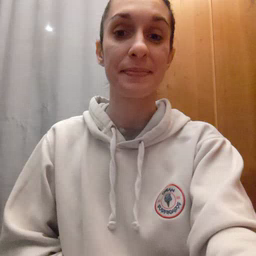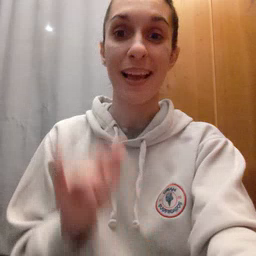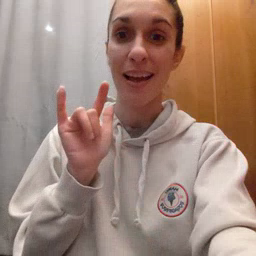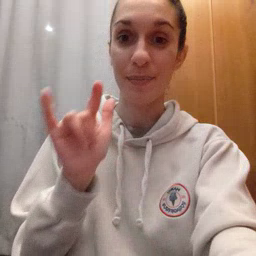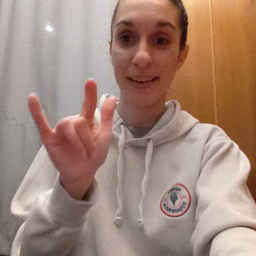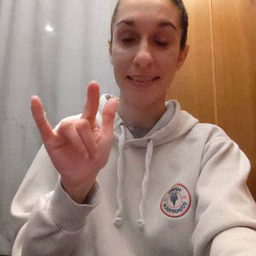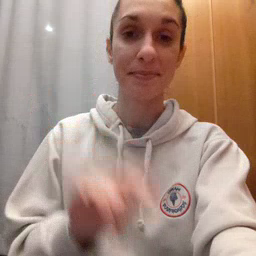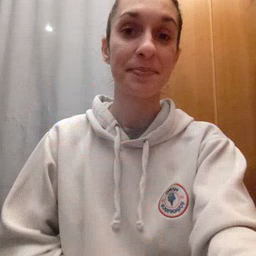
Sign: airplane